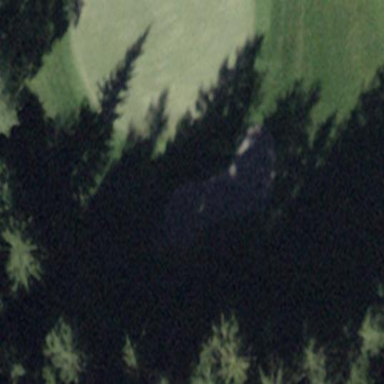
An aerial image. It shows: Sand bunker on golf course.